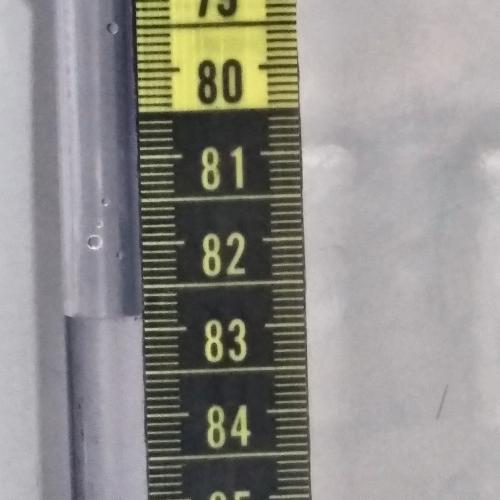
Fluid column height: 82.8 cm